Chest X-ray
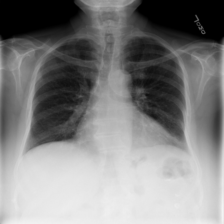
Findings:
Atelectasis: negative
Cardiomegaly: negative
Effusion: negative
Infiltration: positive
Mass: negative
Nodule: negative
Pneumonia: negative
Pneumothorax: negative
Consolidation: negative
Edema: negative
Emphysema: negative
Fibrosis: negative
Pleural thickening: negative
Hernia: negative